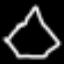
Label: octagon